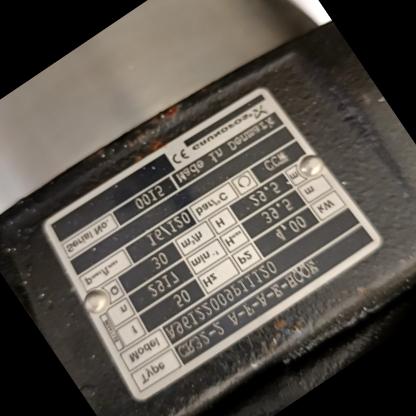
Klasa: tabliczka-znamionowa